Question: I am trying to define a function in a template, but sometimes the template is called twice. I tried
'''
<cfscript>
if (not isdefined("tested")) {
string function tested(required string component) output="false" {
if (arguments.component CONTAINS "internal") return 'N/A';
....
</cfscript>
'''
But I still get a

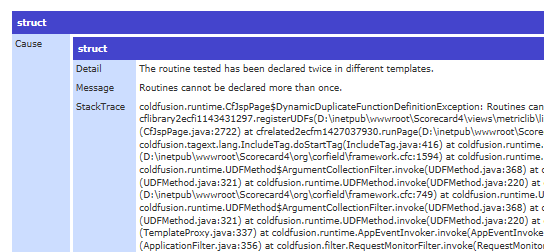
Answer: I don't believe you can do what you are trying to do.
When you define a function in the code, even if you surround it by IF / ELSE, the runtime compiler is going to parse the code for the purpose of creating the Java byte code needed to run it. So your class/function twice with regard to code organization. The whole idea behind a function or component is that you move it of your procedural or logic code into it's own library or group of functions - that way it's easy to reuse. Sorry to be the bearer of bad news :)